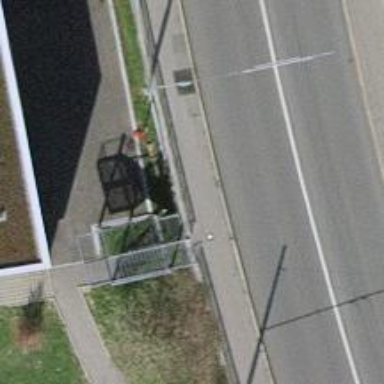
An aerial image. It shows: Paved footway with surface made of metal grid.